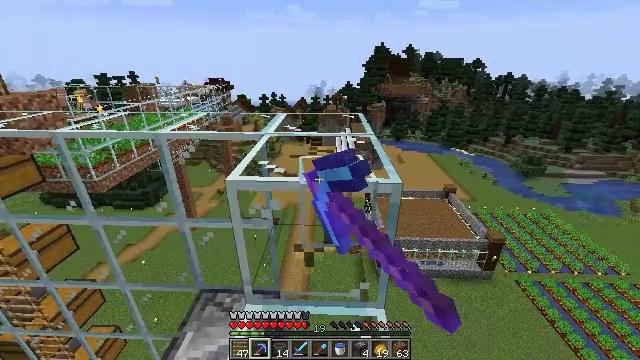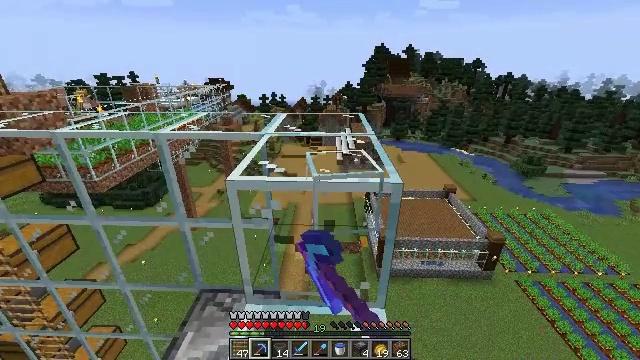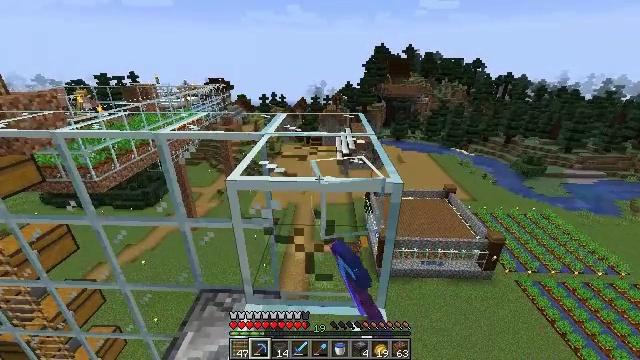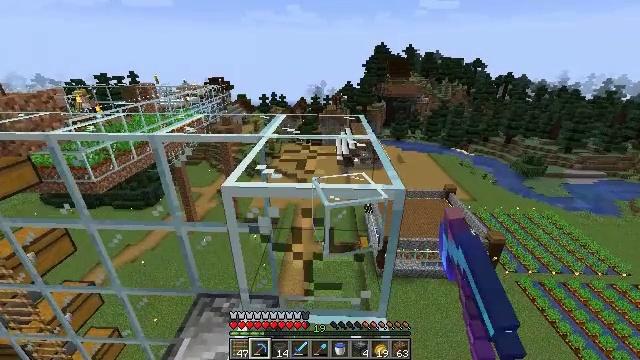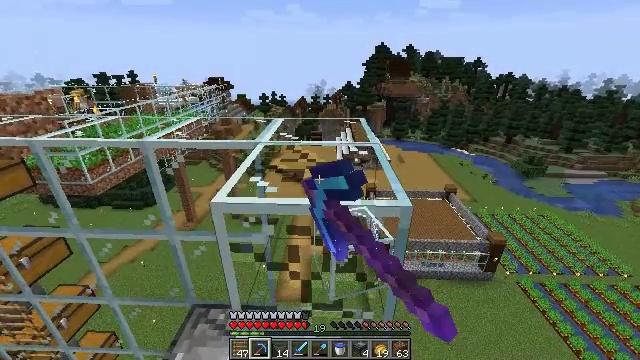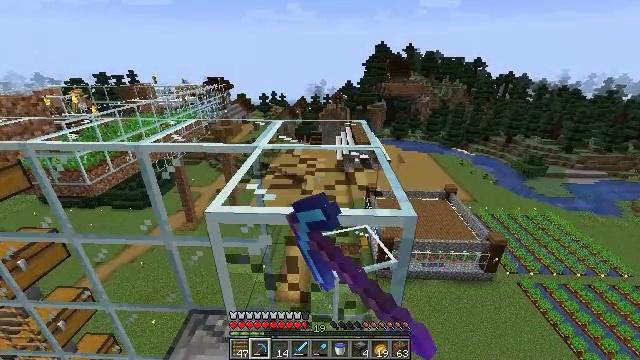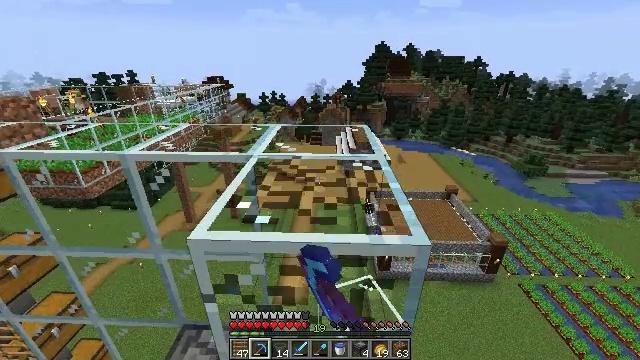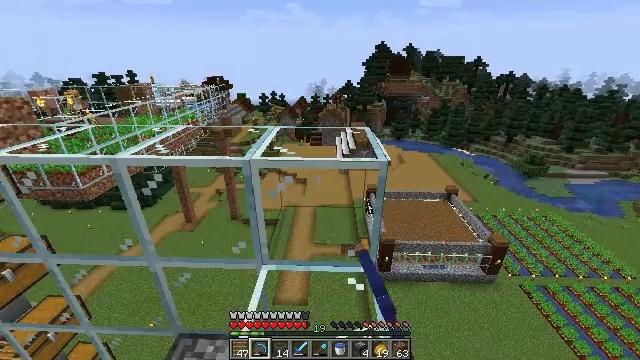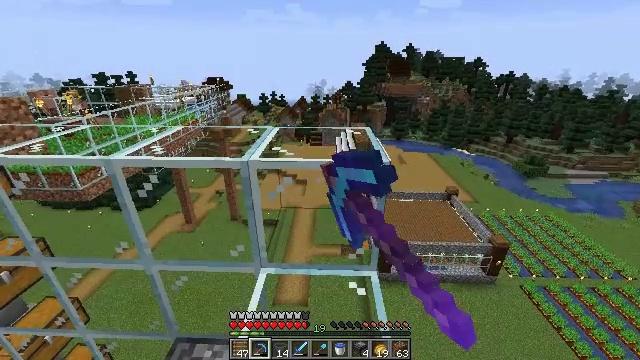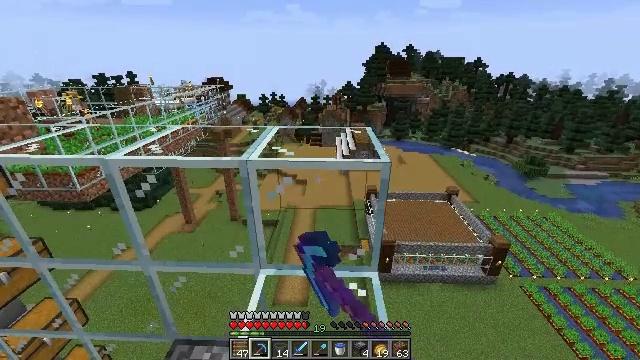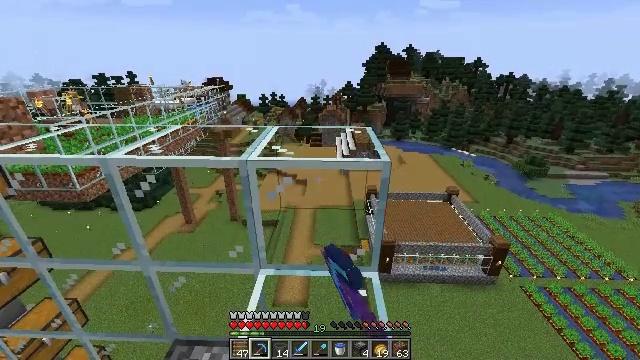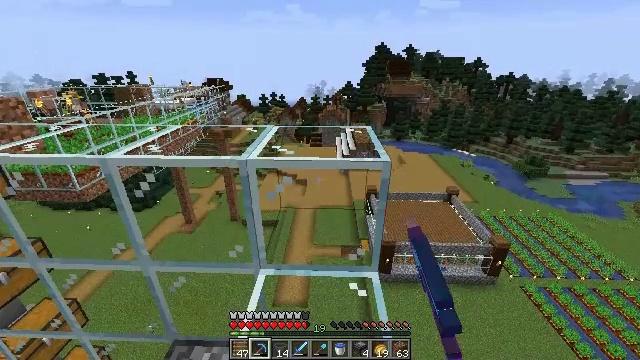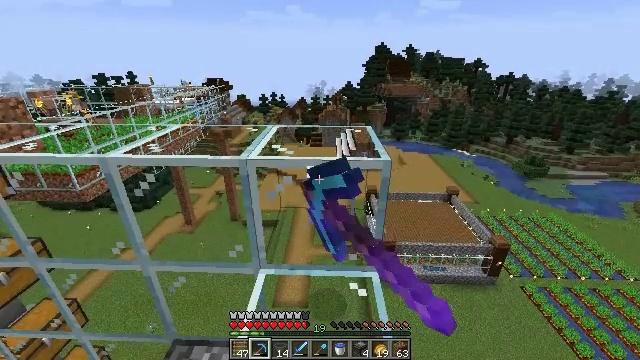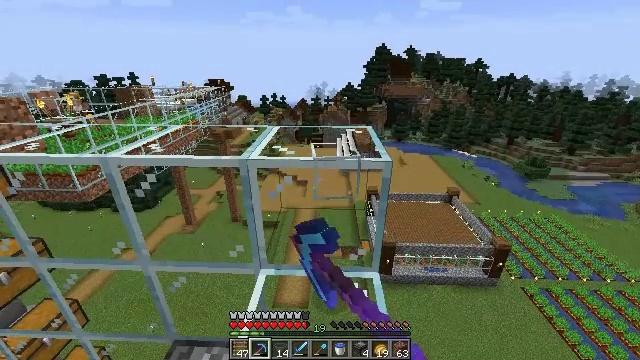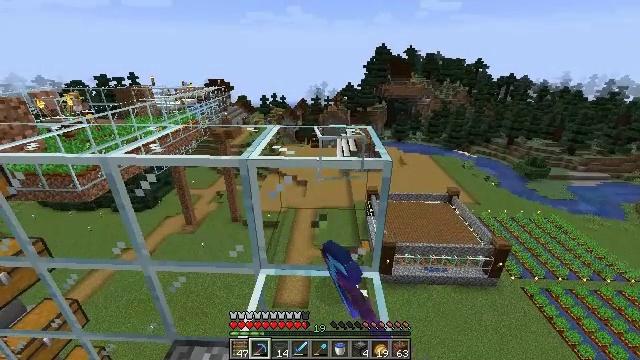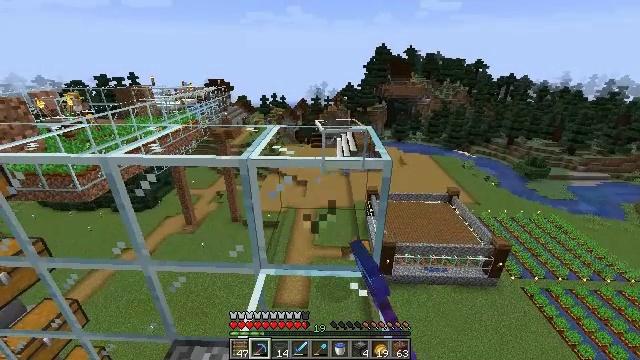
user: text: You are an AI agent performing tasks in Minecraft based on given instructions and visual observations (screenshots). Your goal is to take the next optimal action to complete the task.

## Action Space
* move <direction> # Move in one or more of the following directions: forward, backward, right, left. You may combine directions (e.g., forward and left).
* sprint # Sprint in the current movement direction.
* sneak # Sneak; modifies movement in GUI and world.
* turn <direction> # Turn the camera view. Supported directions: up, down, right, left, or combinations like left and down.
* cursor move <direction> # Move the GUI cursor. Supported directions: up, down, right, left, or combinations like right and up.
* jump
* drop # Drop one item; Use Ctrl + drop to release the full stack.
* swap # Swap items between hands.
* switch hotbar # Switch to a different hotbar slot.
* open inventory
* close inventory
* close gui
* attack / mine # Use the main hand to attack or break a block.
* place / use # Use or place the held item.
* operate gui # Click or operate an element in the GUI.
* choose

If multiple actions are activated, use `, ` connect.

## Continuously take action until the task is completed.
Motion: motion action
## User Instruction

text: Remove the glass to use the space.
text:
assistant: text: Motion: attack / mine
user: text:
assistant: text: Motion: attack / mine
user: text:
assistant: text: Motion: move forward, attack / mine
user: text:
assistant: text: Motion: move forward, attack / mine
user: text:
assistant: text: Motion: move forward, attack / mine
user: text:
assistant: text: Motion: attack / mine
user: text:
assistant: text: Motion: attack / mine
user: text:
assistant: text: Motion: attack / mine
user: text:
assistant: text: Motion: attack / mine
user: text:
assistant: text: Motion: attack / mine
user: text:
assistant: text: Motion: attack / mine
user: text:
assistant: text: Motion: attack / mine
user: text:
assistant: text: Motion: attack / mine
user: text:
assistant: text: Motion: attack / mine
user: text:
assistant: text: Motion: attack / mine
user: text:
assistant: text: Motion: attack / mine
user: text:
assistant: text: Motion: attack / mine
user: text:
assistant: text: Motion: attack / mine
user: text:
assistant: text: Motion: attack / mine
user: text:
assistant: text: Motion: attack / mine
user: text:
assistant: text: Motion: attack / mine
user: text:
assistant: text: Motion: attack / mine
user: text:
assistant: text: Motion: attack / mine
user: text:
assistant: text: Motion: attack / mine
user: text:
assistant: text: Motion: no_op
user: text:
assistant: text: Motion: move forward
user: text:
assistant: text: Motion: move forward
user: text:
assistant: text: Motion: move forward, turn left
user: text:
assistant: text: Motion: move forward, turn left and down
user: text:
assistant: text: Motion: move forward and move right, turn left and down